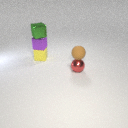
small yellow rubber cube behind small red metal sphere